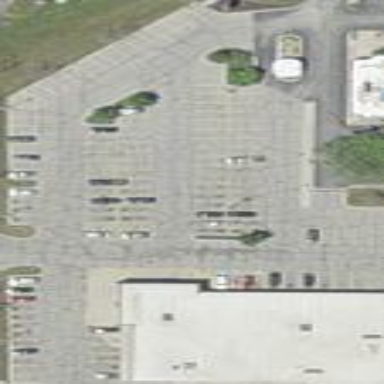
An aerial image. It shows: Parking area with surface.